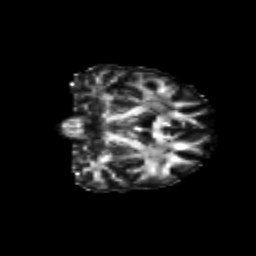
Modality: FA
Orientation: coronal
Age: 35
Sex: female
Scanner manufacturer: siemens
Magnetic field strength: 3 T
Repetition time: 8.6 s
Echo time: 0.095 s